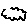
Label: cloud